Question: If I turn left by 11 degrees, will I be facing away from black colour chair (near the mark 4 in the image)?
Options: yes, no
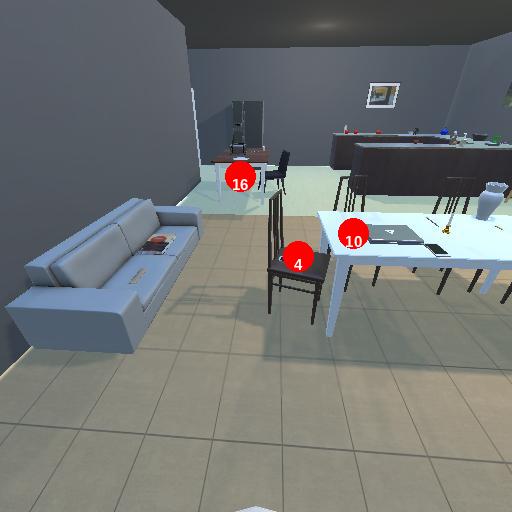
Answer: yes